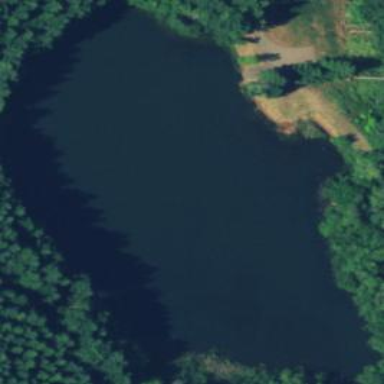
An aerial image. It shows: Pond surrounded by natural water.